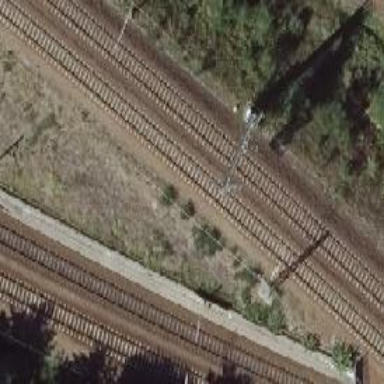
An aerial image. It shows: Railway signal.